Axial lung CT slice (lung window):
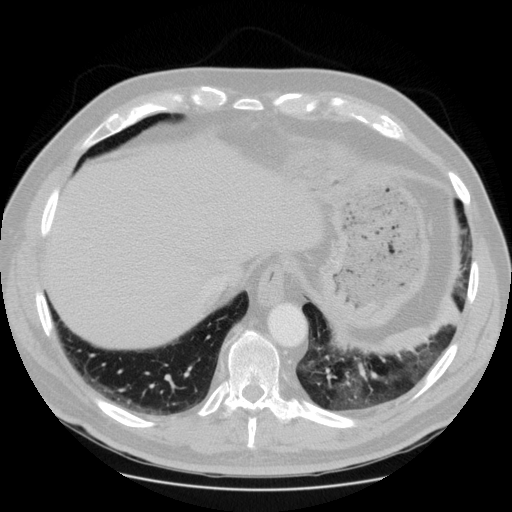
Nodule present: no